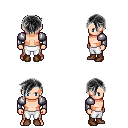
a pixel art fantasy rpg character, male body template, human, light skin, steel arm armor, white pants, gray pixie cut hairstyle, brown shoes, four views (front, back, left, right), 2x2 character sprite sheet, small pixel art, hard edges, no anti-aliasing